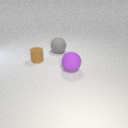
small brown rubber cylinder to the left of large purple rubber sphere